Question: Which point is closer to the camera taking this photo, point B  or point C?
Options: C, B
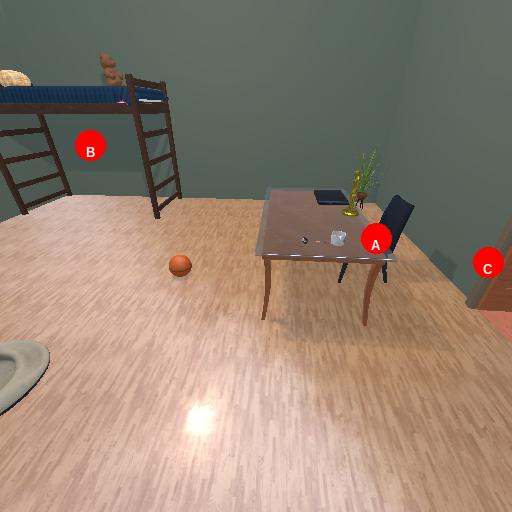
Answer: C